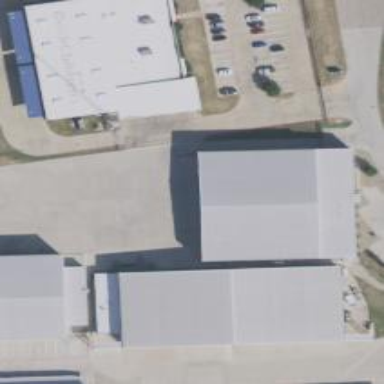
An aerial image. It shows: Hangar.